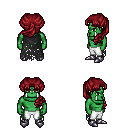
a pixel art fantasy rpg character, male body template, orc, green skin, black tattered cape, white pants, brunette princess hairstyle, metal boots, four views (front, back, left, right), 2x2 character sprite sheet, small pixel art, hard edges, no anti-aliasing